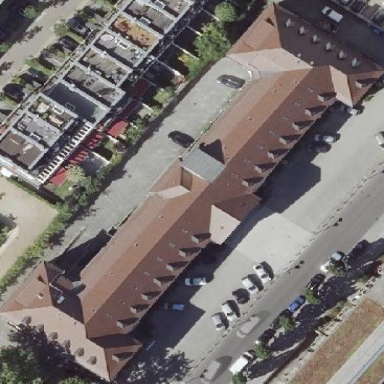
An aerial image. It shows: Commercial building with grey exterior. The roof is made of red roof tiles in gambrel shape.